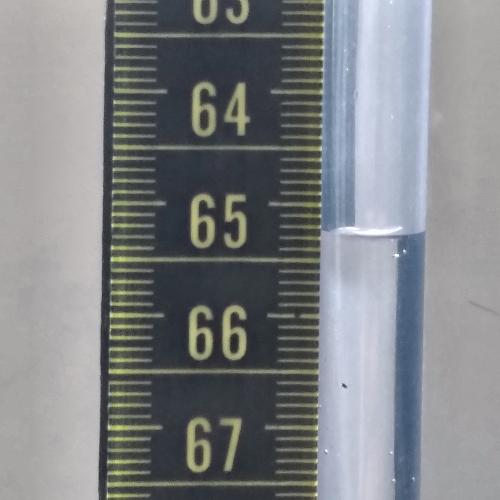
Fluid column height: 65.2 cm